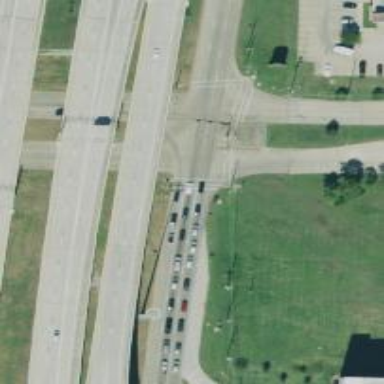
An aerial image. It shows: Secondary road with frontage road alongside.